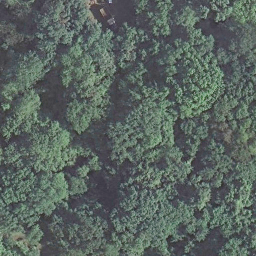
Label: forest